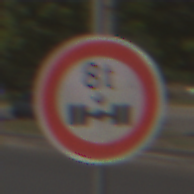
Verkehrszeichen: TatsaechlicheAchslast
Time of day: Midday
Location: Outdoor (Urban)
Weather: Clear
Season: NotSpecified
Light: Natural